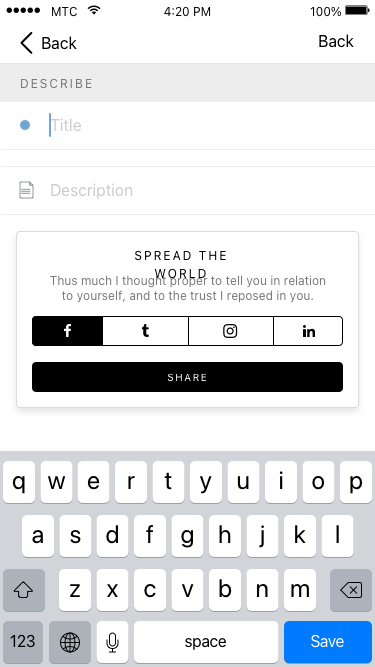
Text in this UI design:
Thus much I thought proper to tell you in relation to yourself, and to the trust I reposed in you.
Spread the world
Description
Title